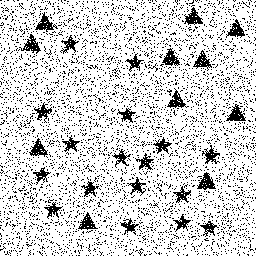
Squares: 0
Triangles: 11
Stars: 17
Total shapes: 28